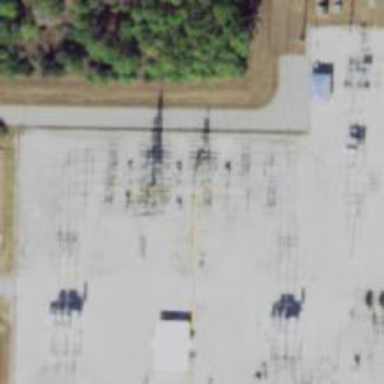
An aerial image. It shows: Switch for power supply.